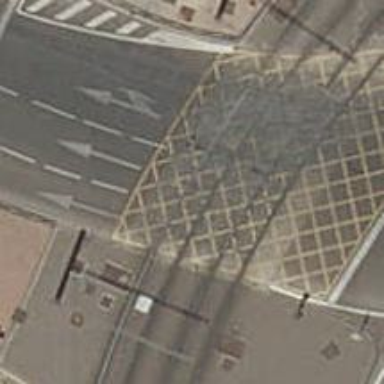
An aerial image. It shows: Level crossing with traffic signals.